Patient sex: M
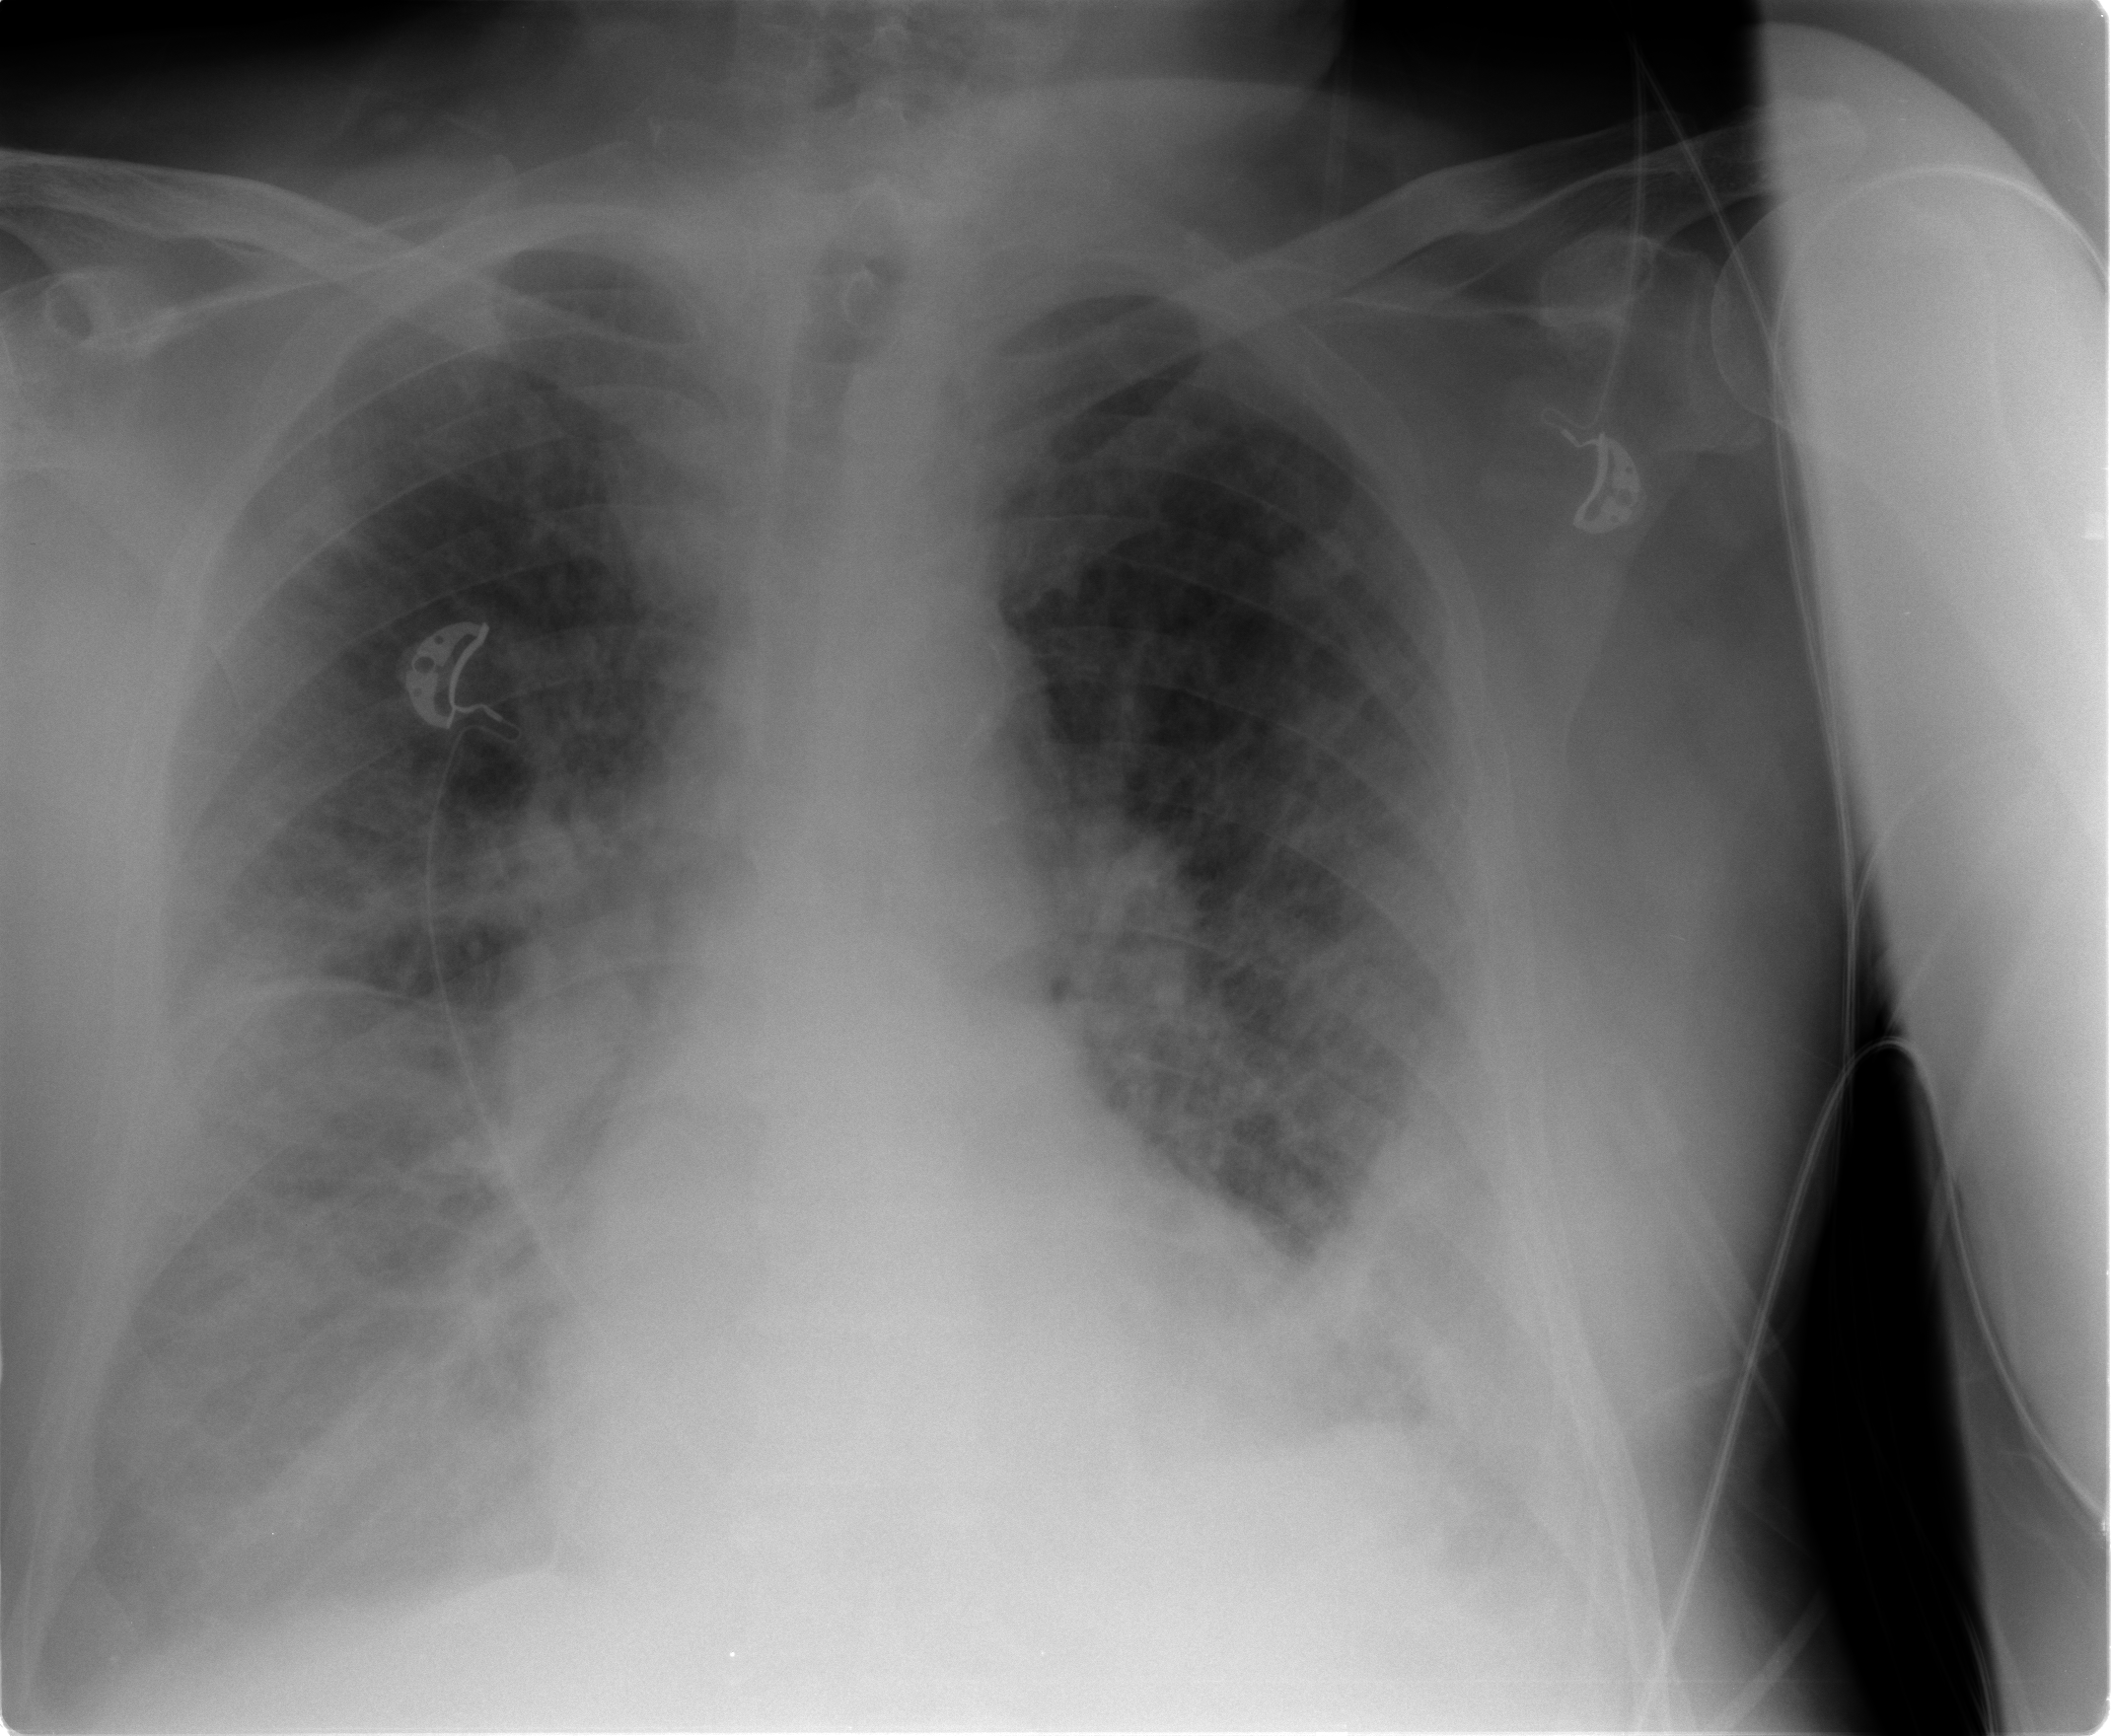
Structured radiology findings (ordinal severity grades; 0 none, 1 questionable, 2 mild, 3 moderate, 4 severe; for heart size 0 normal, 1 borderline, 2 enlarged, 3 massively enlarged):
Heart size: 1
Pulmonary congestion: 2
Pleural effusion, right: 2
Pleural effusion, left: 2
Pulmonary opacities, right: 3
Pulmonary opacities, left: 2
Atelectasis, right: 3
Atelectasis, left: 3